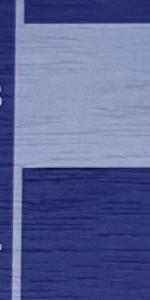
Label: Empty